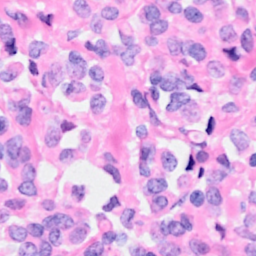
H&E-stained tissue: Breast